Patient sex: F
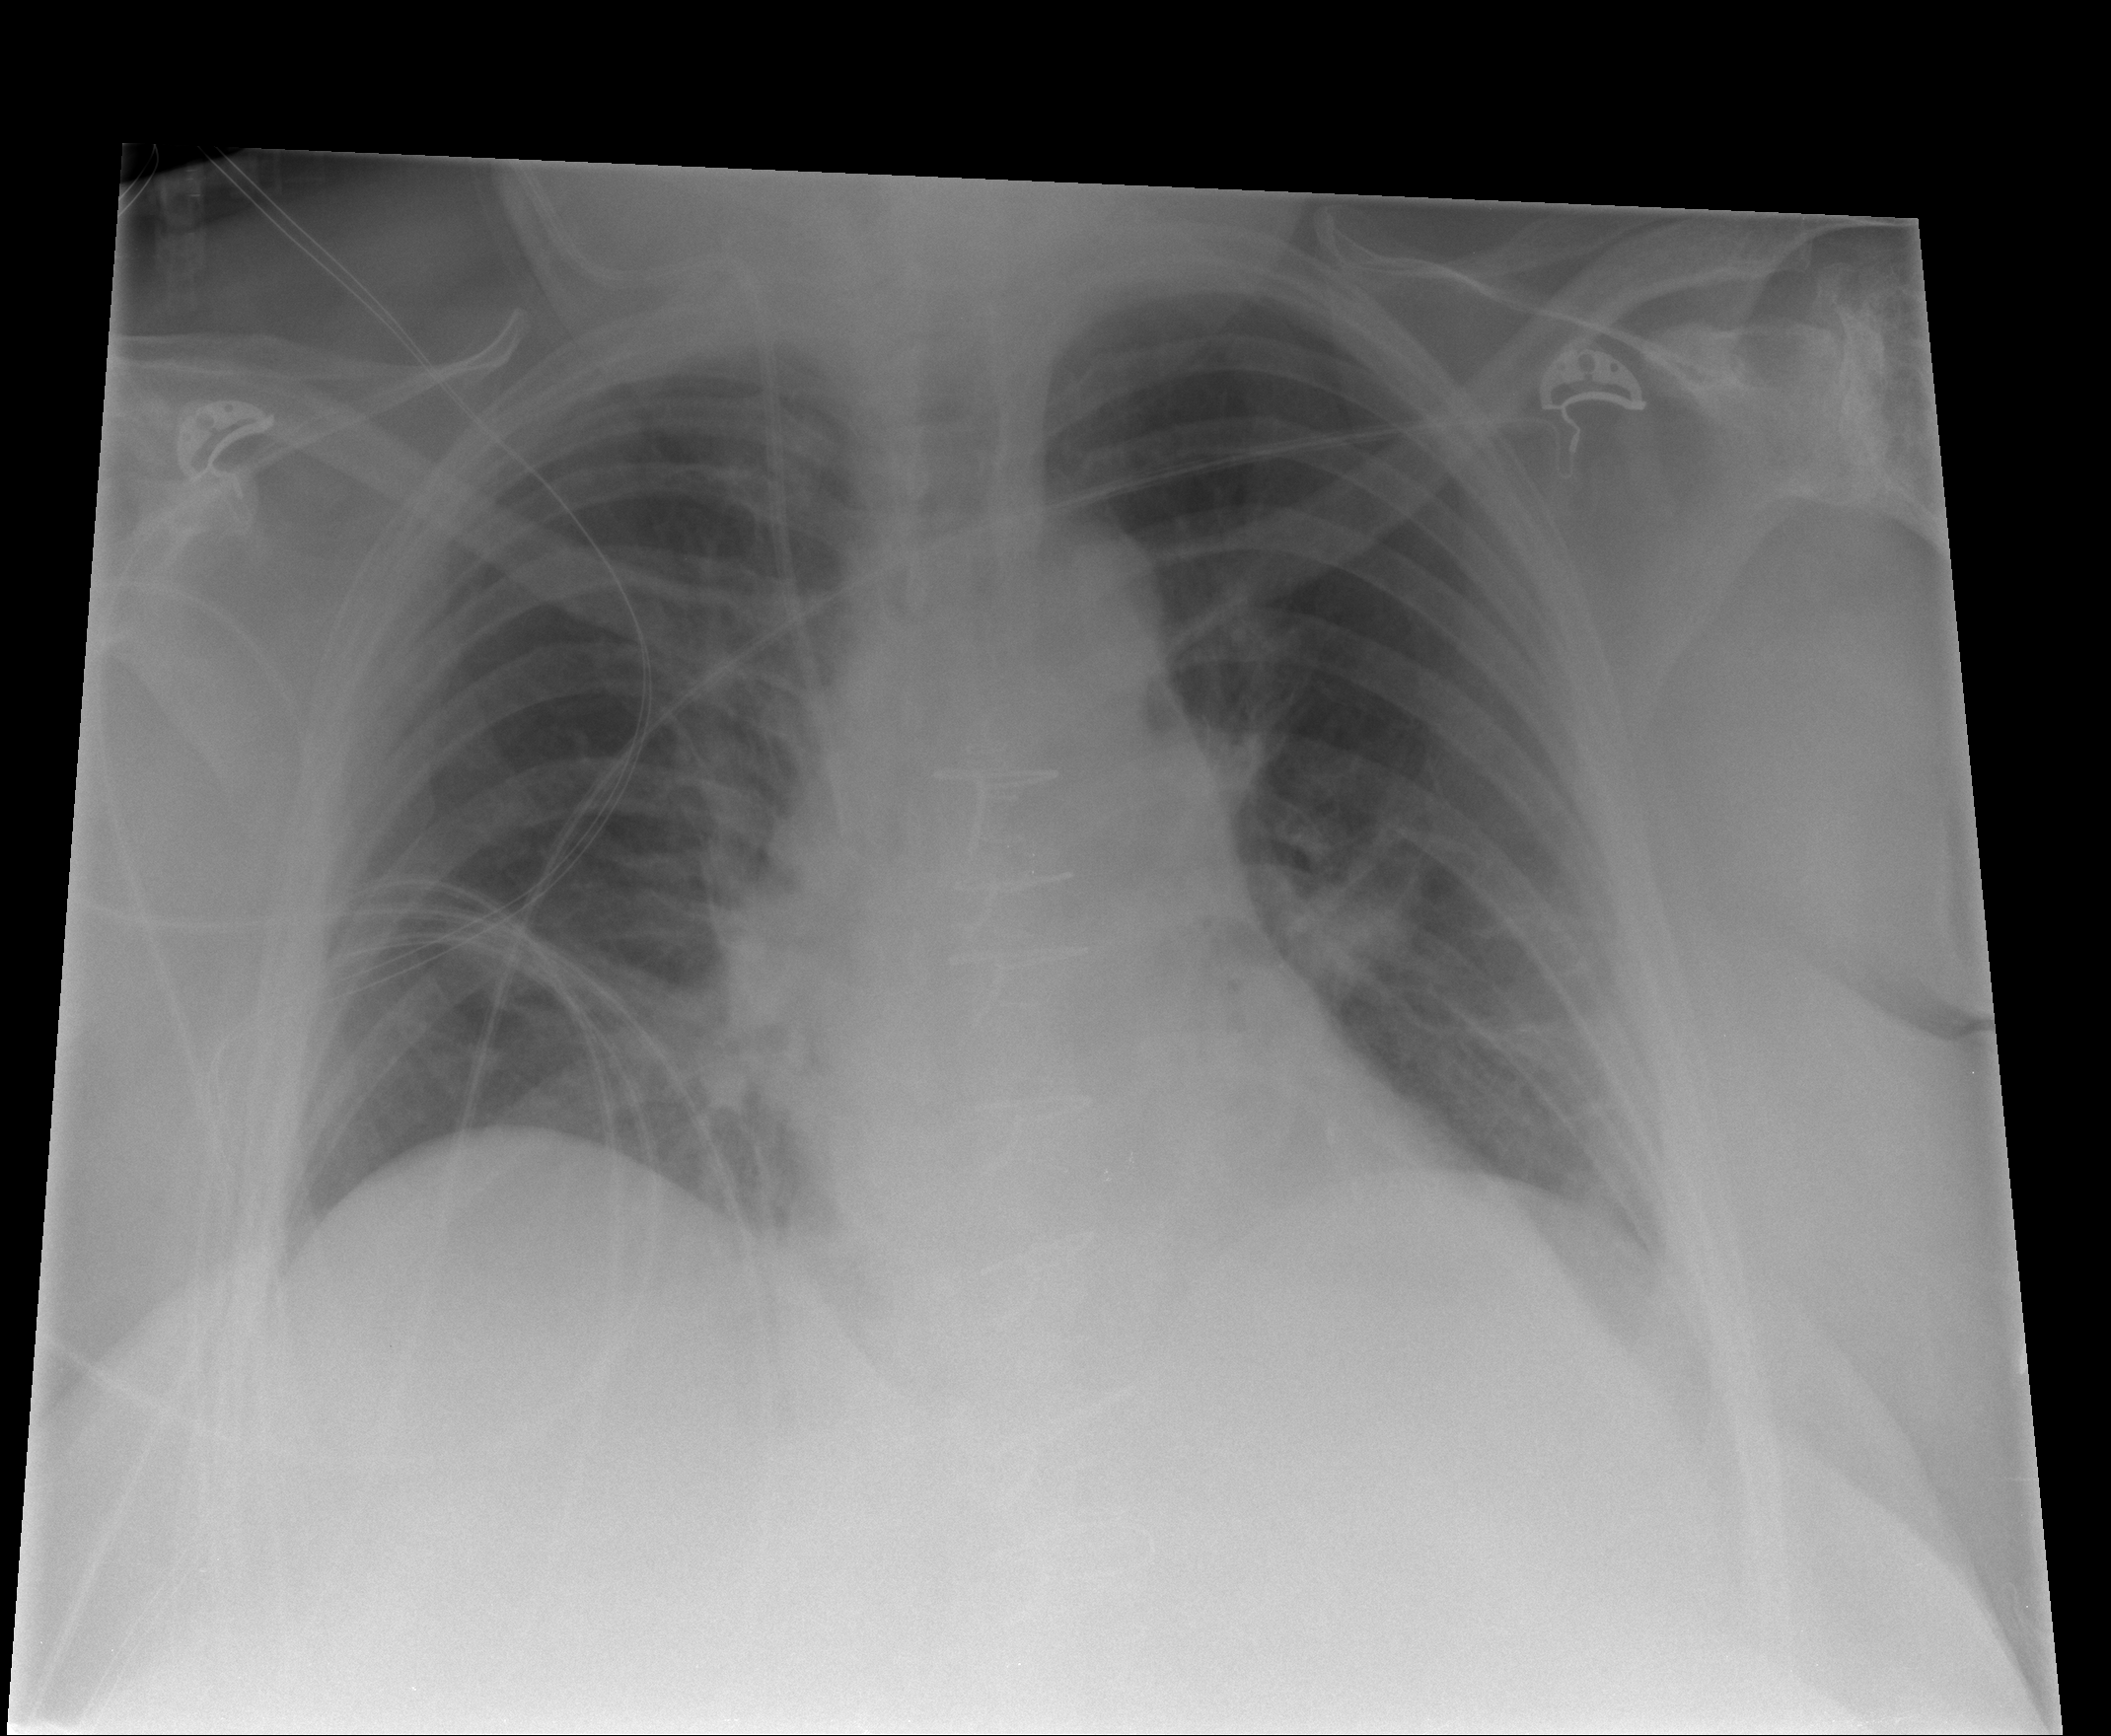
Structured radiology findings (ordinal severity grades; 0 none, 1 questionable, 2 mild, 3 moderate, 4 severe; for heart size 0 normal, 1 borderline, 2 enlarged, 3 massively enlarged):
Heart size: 0
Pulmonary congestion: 0
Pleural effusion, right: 0
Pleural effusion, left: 0
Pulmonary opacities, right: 0
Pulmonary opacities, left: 0
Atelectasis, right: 0
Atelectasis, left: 2